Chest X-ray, PA view. Patient: 29 years old, sex M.
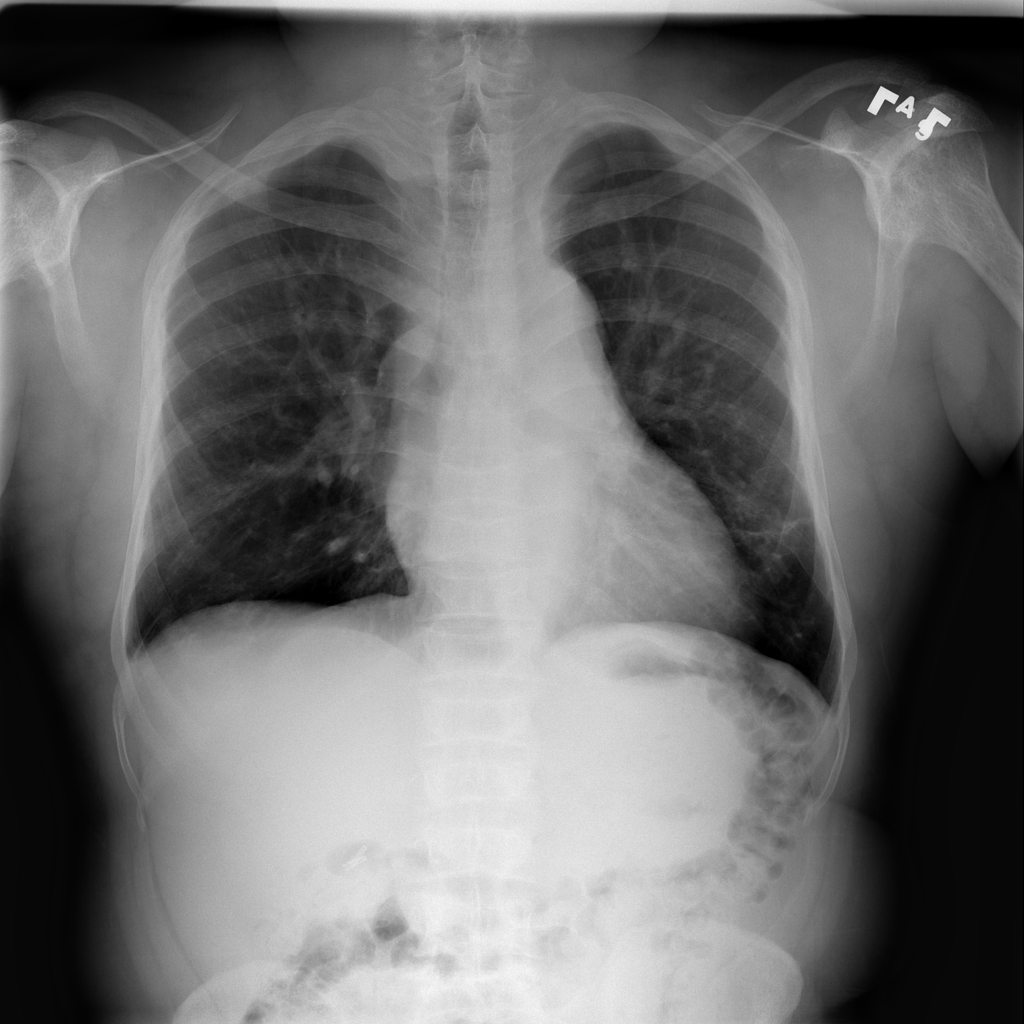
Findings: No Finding